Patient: sex F, age 58
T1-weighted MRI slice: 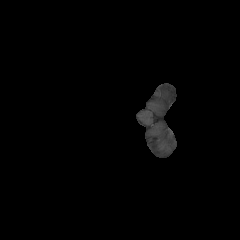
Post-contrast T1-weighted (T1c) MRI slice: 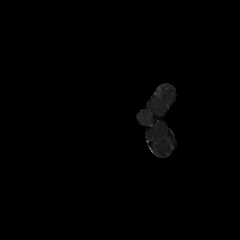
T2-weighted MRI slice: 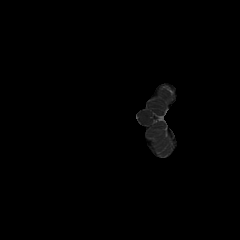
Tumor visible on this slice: no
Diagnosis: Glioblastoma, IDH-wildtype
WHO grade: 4